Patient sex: M
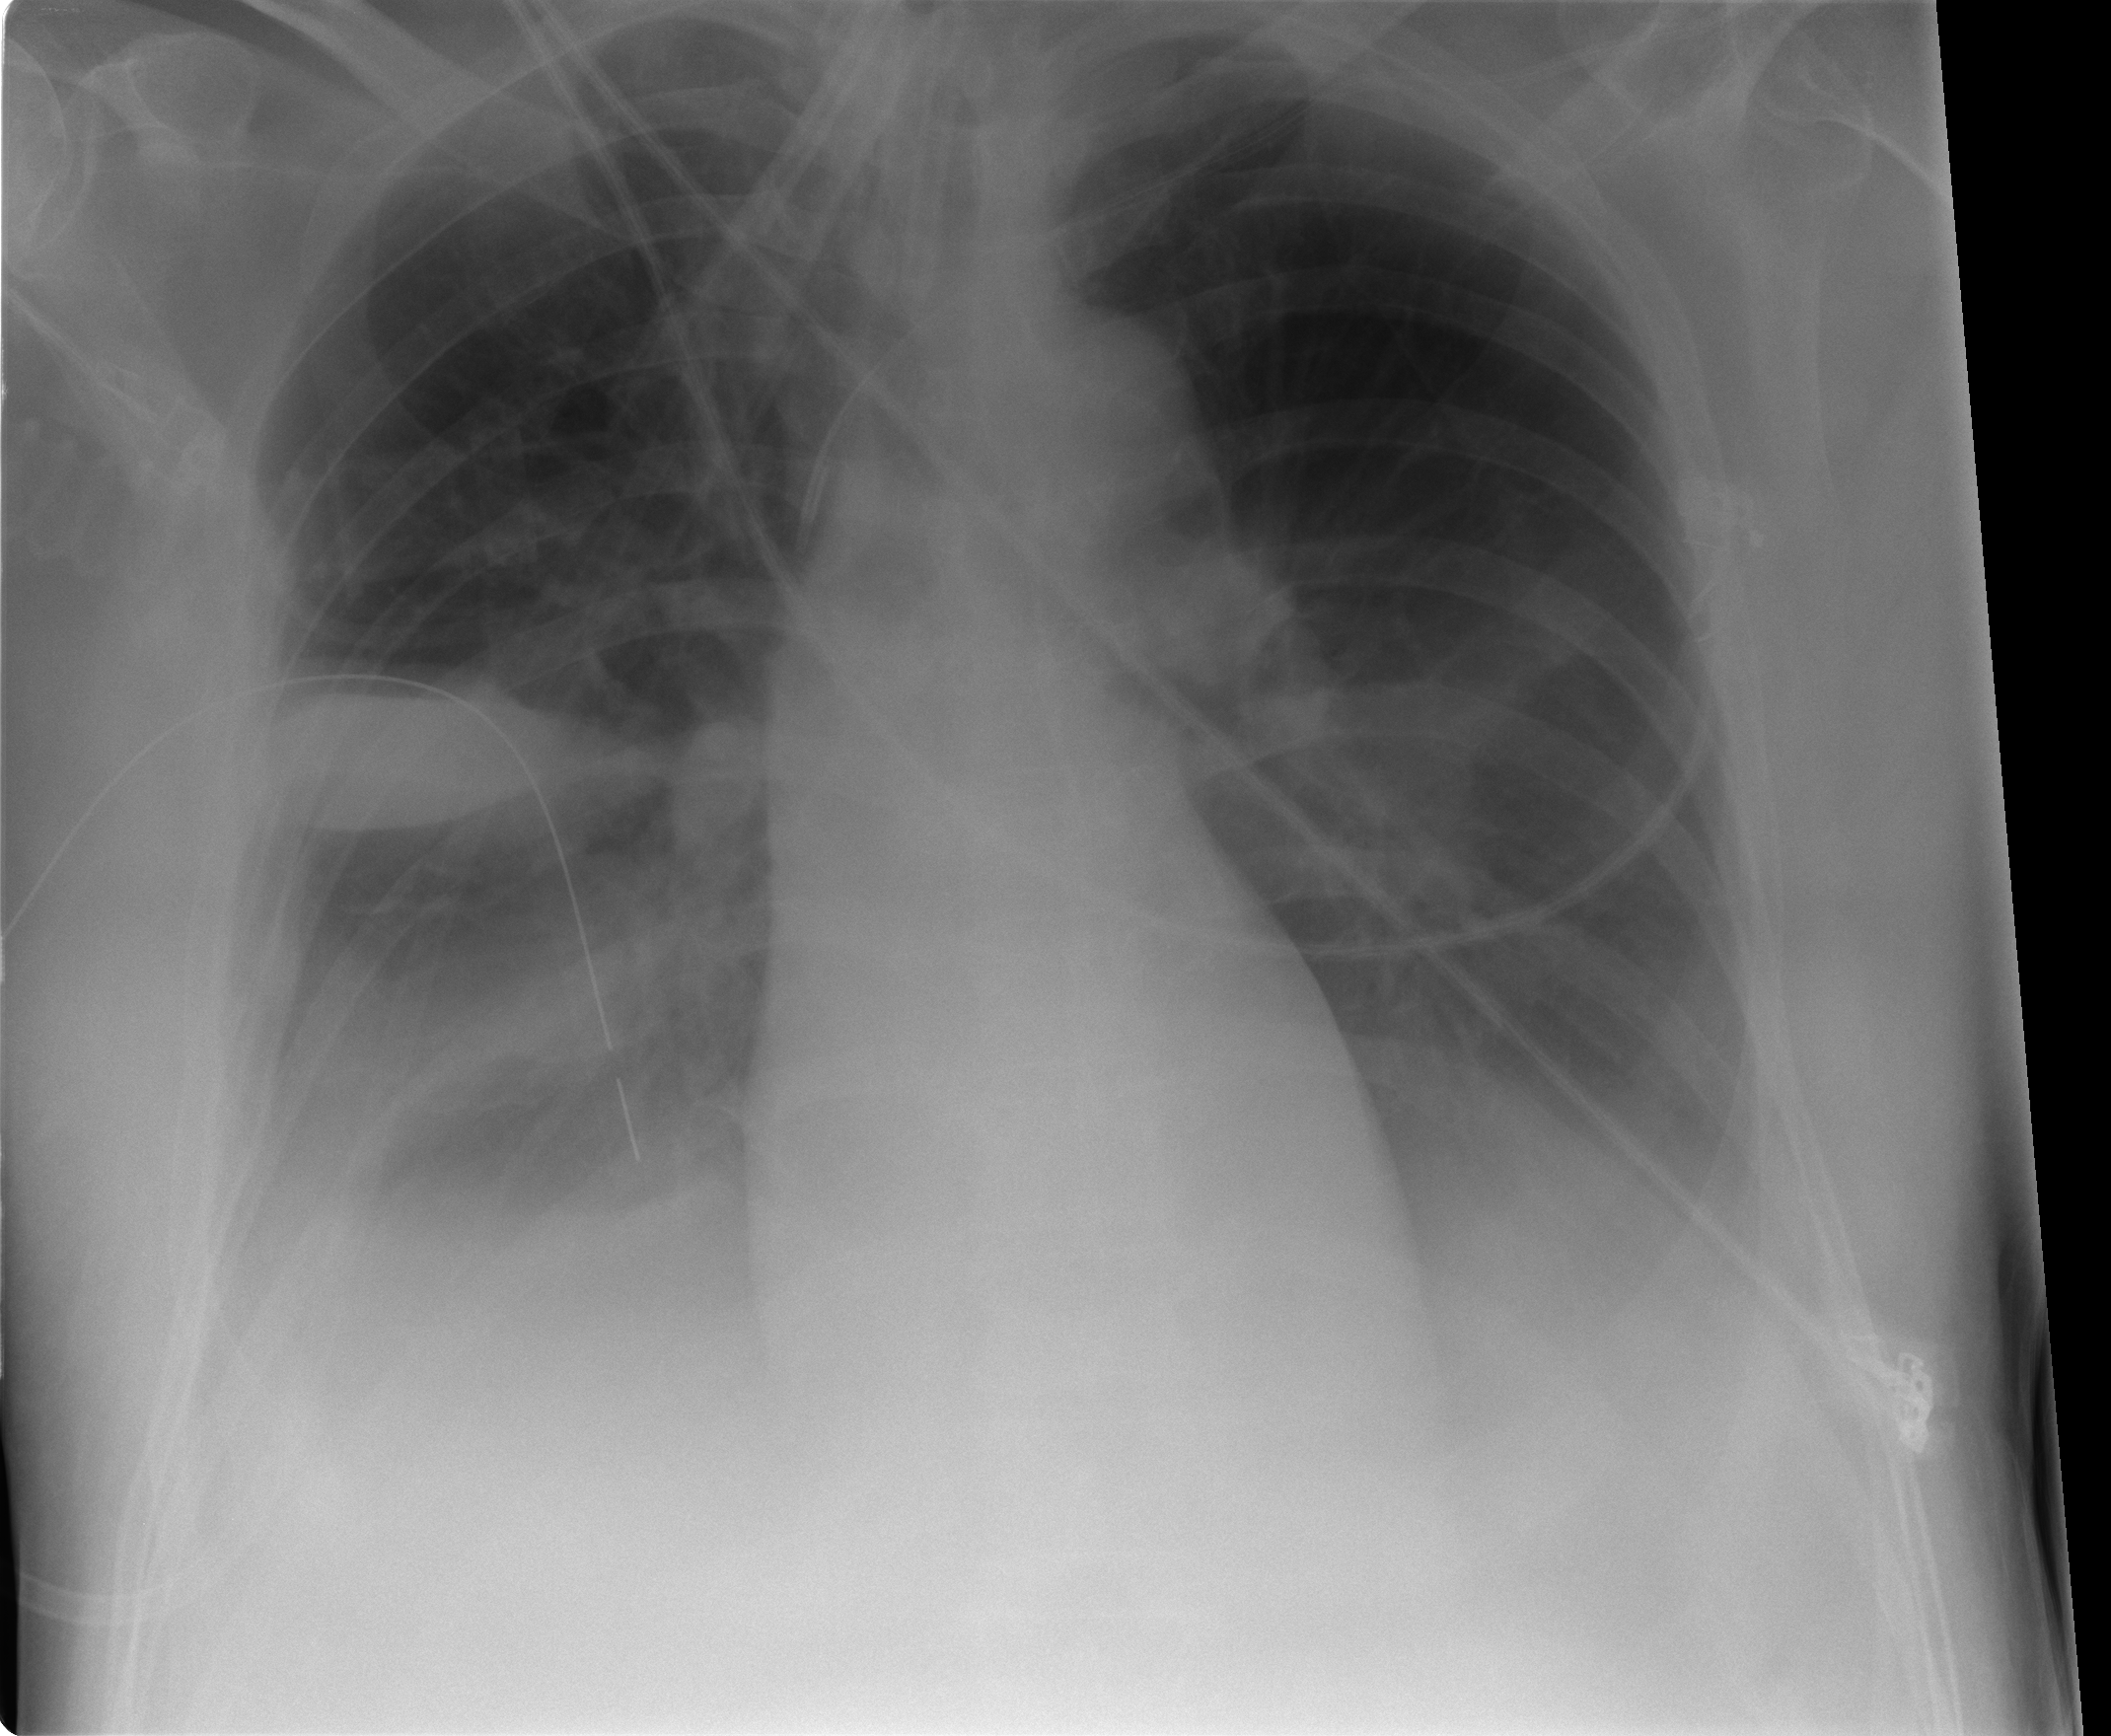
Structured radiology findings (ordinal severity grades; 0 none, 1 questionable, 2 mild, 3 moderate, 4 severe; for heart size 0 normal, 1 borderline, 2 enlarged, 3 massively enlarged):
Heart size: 0
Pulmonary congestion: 1
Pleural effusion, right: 3
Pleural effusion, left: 3
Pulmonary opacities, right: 0
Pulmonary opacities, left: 0
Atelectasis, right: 3
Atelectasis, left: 3